Aerial crown-view tile of a tropical tree (Barro Colorado Island, Panama), acquired 20250915:
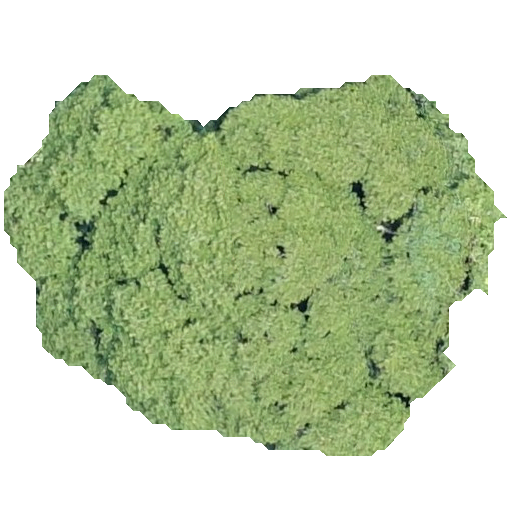
Species: Hymenaea courbaril
GBIF accepted scientific name: Hymenaea courbaril
Crown area: 202.424 m²